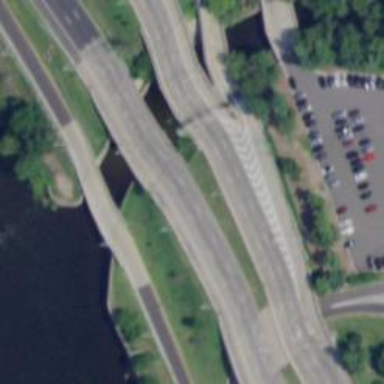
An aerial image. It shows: Bridge on urban freeway/expressway motorway.